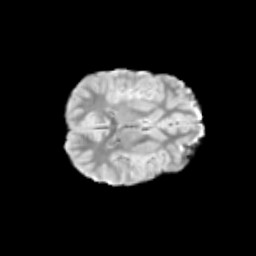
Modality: T2w
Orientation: axial
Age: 10
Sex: female
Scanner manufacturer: siemens
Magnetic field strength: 3 T
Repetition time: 3.8 s
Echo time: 0.07 s